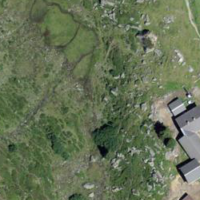
EUNIS habitat code: 31
Species observed at this site:
Juniperus communis